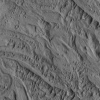
Atmospheric dust classification: not_dusty